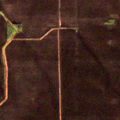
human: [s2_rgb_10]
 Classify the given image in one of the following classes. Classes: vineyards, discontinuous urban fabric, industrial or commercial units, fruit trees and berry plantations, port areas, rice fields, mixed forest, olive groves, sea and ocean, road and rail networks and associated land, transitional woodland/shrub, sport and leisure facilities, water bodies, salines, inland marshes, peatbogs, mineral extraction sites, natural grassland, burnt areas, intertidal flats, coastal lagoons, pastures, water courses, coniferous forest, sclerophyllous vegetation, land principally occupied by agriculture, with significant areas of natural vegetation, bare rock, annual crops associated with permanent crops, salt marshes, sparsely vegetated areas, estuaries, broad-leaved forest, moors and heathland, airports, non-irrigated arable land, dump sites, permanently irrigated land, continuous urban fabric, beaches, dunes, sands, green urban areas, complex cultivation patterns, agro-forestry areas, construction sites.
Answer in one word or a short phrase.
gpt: non-irrigated arable land